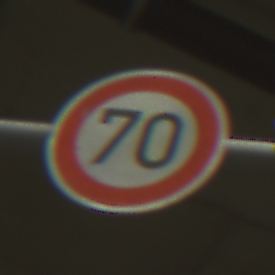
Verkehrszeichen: Geschwindigkeit70
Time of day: NotSpecified
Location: Indoor (Special)
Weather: NotSpecified
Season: NotSpecified
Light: Artificial